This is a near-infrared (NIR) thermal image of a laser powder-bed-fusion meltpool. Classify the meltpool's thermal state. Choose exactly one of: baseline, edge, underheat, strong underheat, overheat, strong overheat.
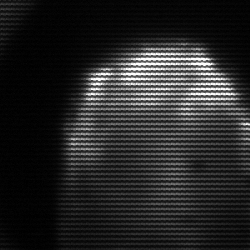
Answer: edge